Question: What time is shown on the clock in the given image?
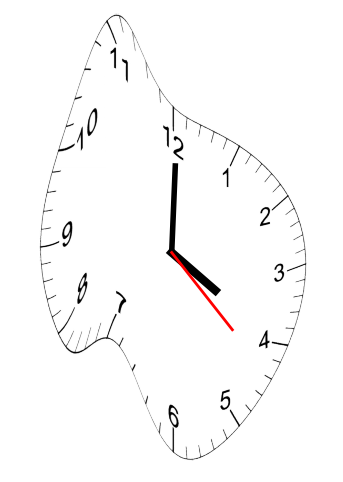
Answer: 04:00:22